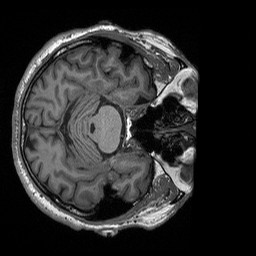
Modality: T1w
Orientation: axial
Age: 65
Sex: male
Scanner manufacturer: siemens
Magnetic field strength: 3 T
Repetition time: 2.4 s
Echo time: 0.00226 s